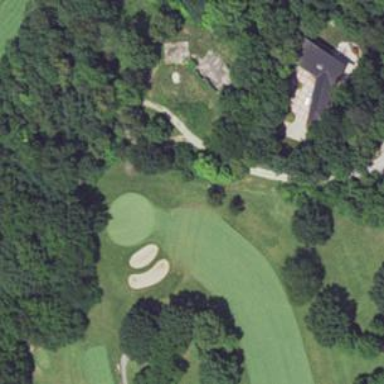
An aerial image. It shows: Golf hole.